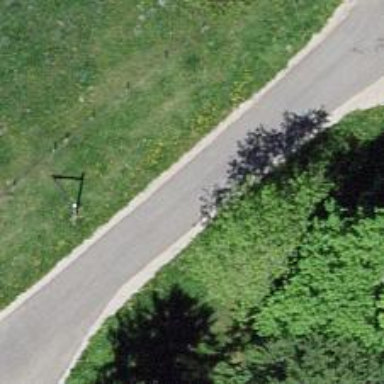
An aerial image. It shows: Unclassified road with cycle track.